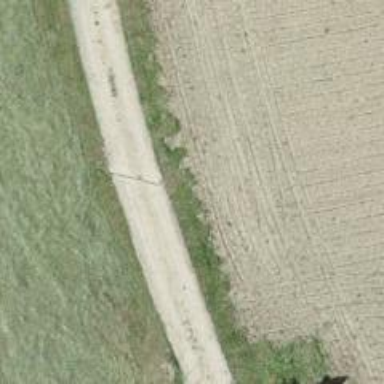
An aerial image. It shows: Track with pebblestone surface. The track type is grade2.